Interaction volume radius: 5 \u00c5
Interaction volume height: 40 \u00c5
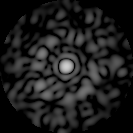
Disorder parameter: 0.8191